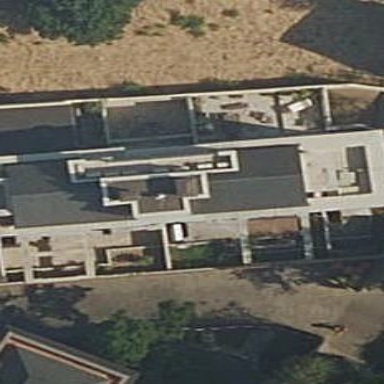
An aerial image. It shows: Hotel building.